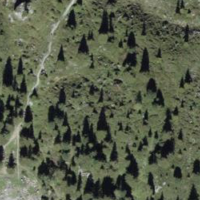
EUNIS habitat code: 23
Species observed at this site:
Dryas octopetala